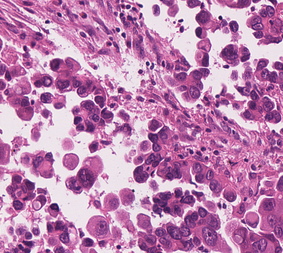
Tumor epithelial tissue: yes
Tumor-associated stroma tissue: yes
Normal tissue: no